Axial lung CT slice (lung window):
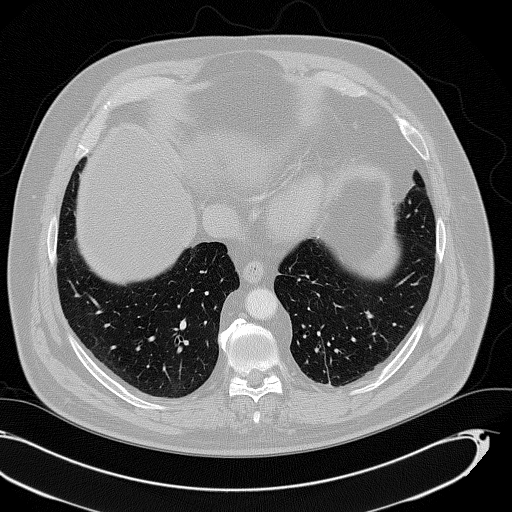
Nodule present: no